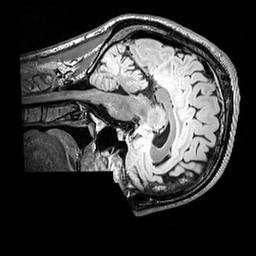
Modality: FLAIR
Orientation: sagittal
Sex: male
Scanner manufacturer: siemens
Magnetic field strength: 3 T
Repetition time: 5 s
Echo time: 0.395 s